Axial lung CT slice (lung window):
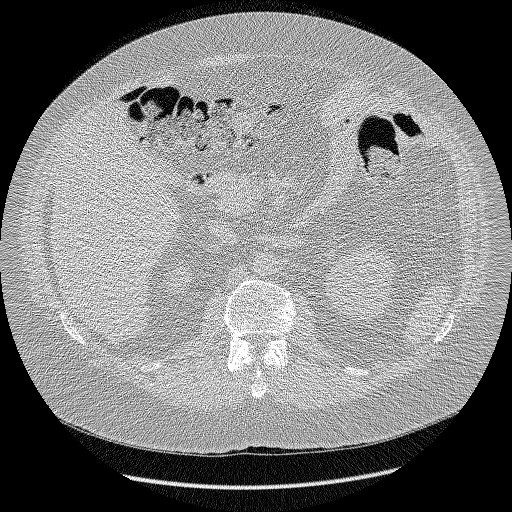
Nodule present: no